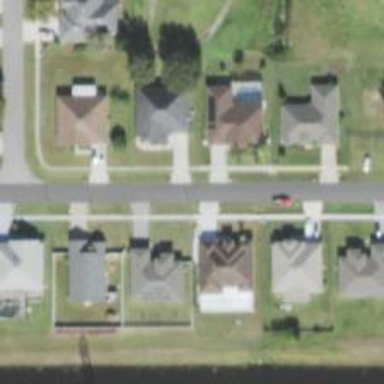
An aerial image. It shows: Residential road with sidewalk on the left.